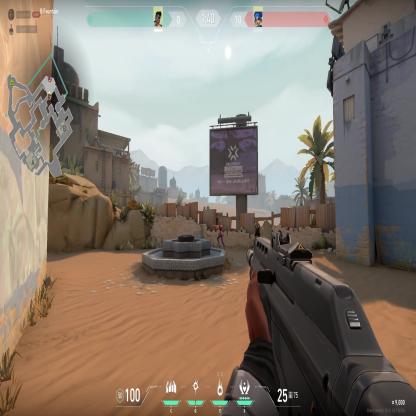
Label: enemy